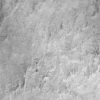
Atmospheric dust classification: not_dusty